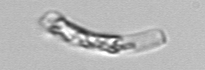
Label: Guinardia_striata